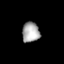
Tissue: lung
Cell type: Fibroblasts
Senescence score: 0.6447
Nuclear area (px): 345
Mean DAPI intensity: 167.846